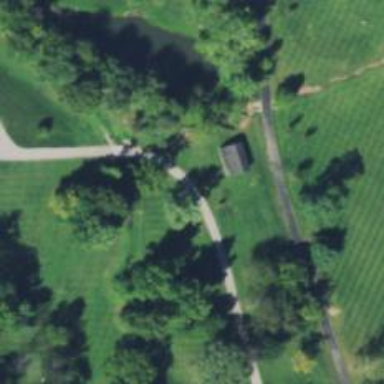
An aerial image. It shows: Driveway leading to service road.